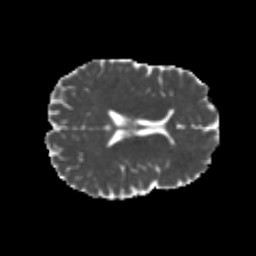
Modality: MD
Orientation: axial
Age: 20
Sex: male
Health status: healthy
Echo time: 0.074 s